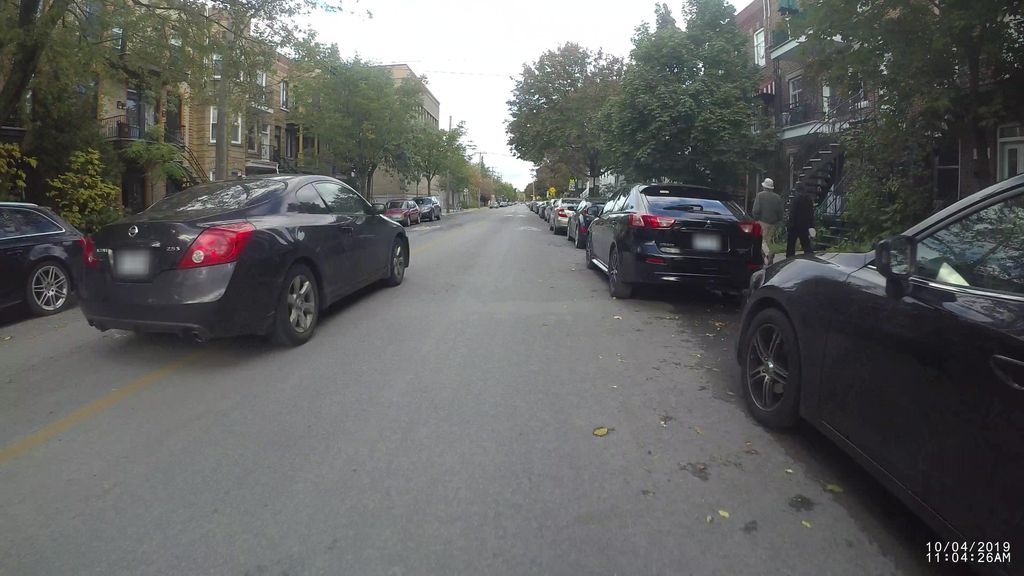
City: montreal